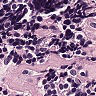
Metastatic tissue present: no